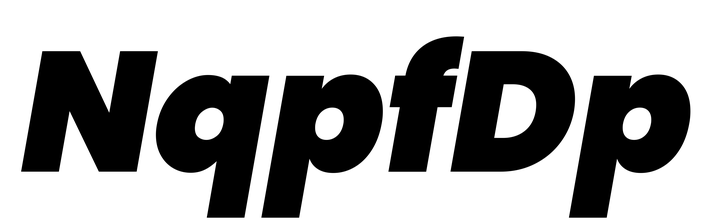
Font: Poppins-BlackItalic